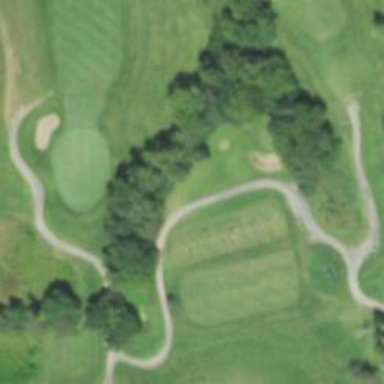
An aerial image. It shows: Pathway for golfing.